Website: bh-photo
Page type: customer-info-address
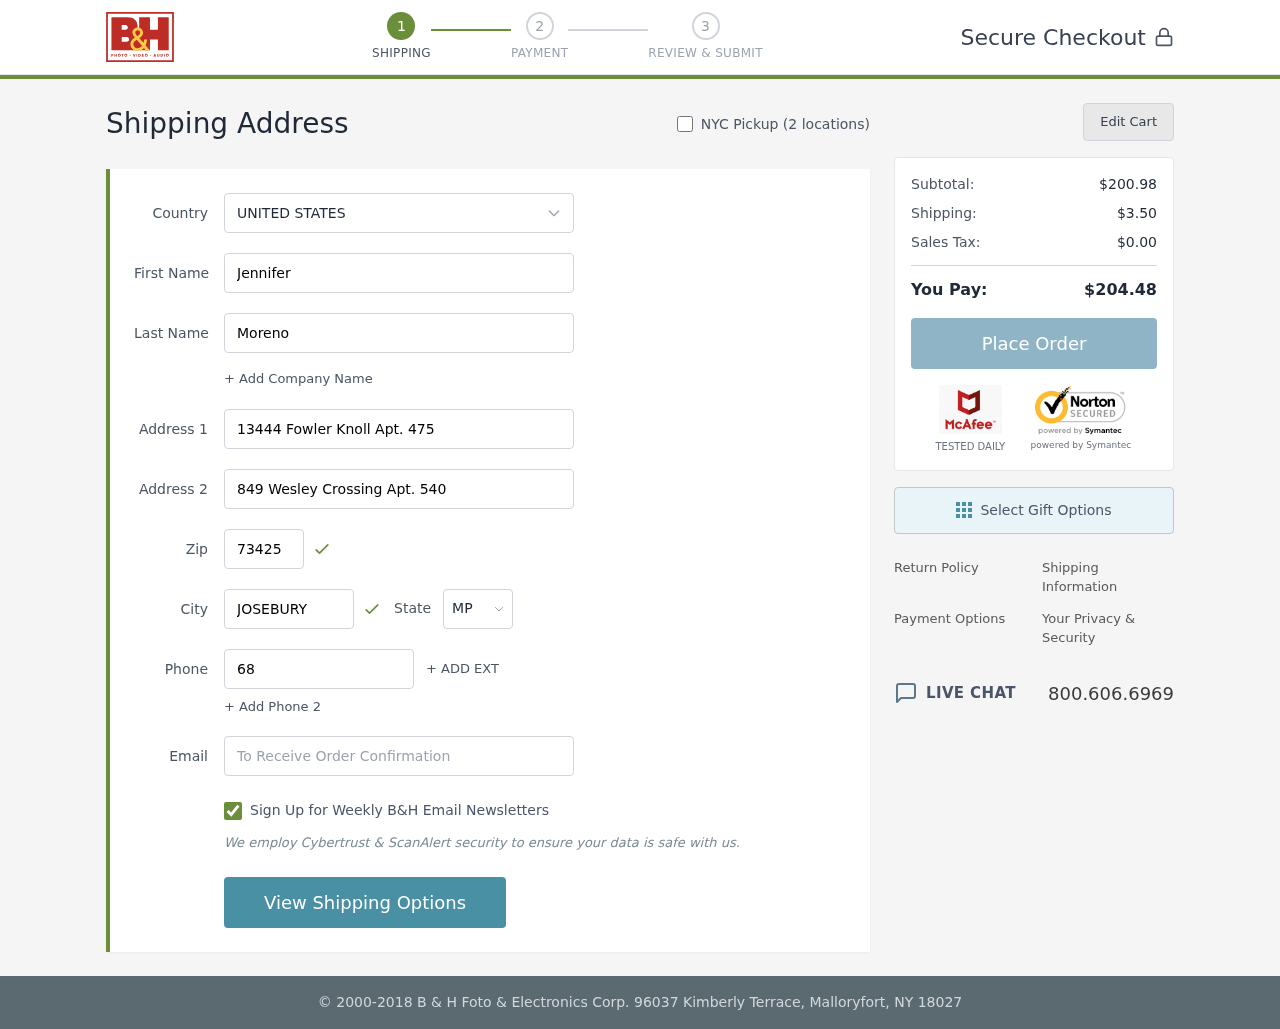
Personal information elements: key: PII_CITY
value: Josebury
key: PII_COUNTRY
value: United States
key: PII_EMAIL
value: jmoreno@gmail.com
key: PII_FIRSTNAME
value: Jennifer
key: PII_LASTNAME
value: Moreno
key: PII_PHONE
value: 6862954224
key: PII_POSTCODE
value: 73425
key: PII_STATE_ABBR
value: MP
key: PII_STREET
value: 13444 Fowler Knoll Apt. 475
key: PII_STREET2
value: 849 Wesley Crossing Apt. 540
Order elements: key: ORDER_SUBTOTAL
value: $200.98
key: ORDER_SHIPPING_COST
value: $3.50
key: ORDER_TAX
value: $0.00
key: ORDER_TOTAL
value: $204.48